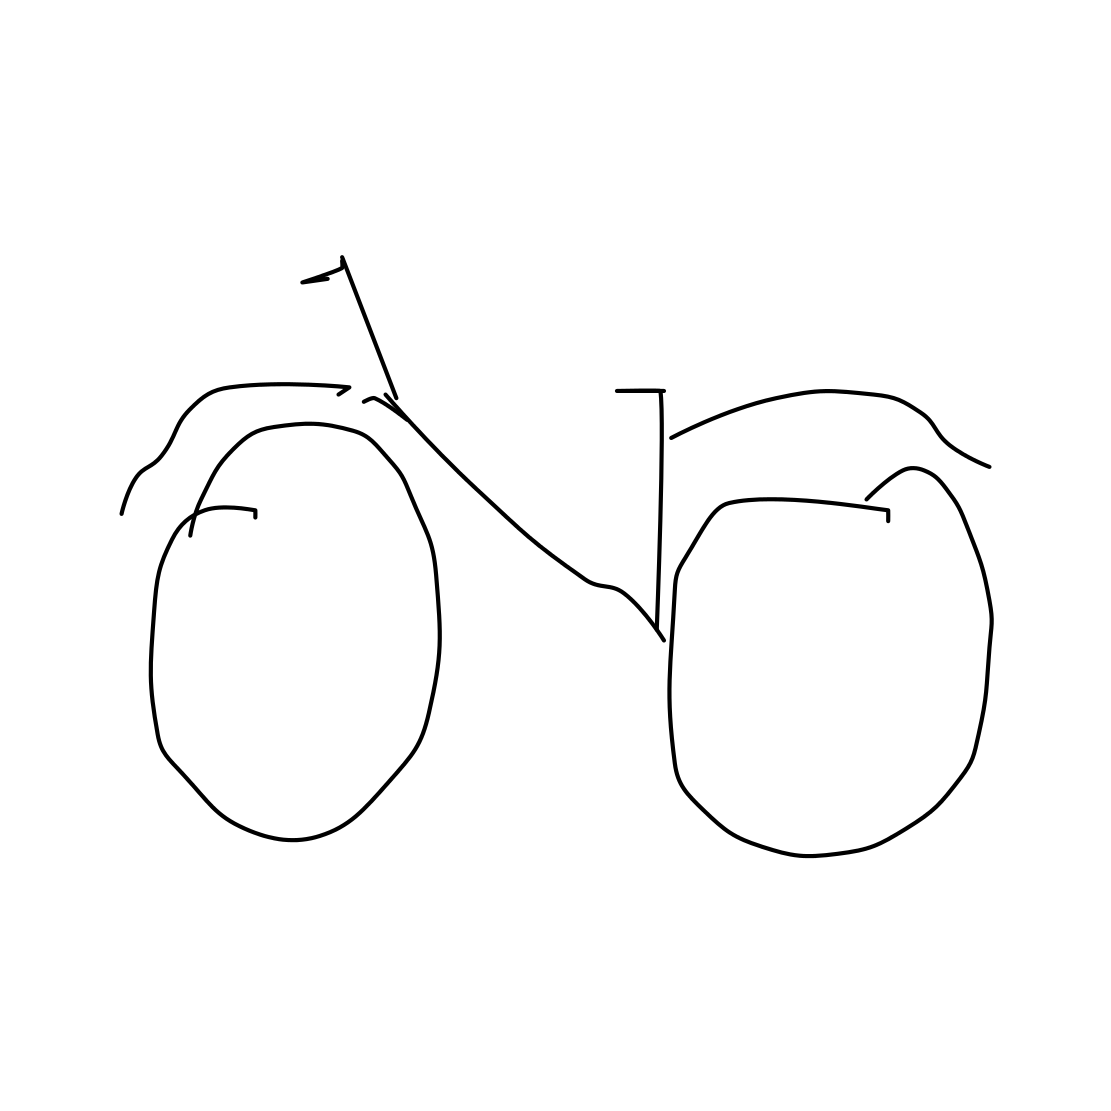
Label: motorbike